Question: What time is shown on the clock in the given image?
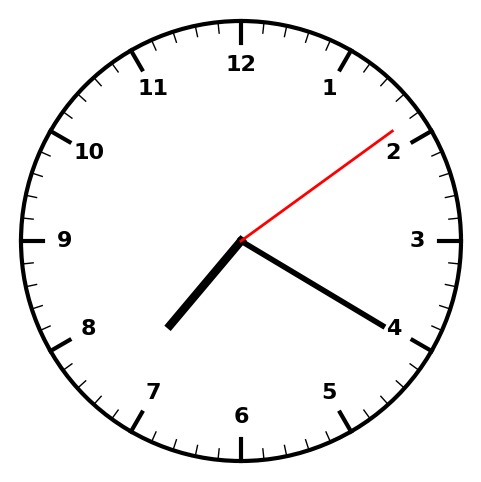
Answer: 07:20:09